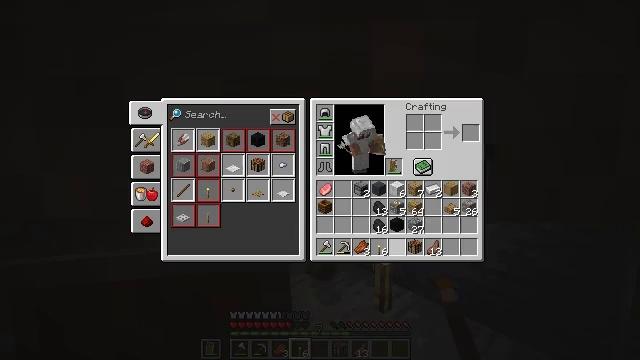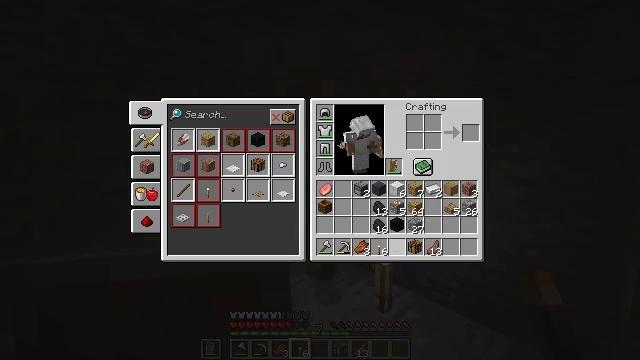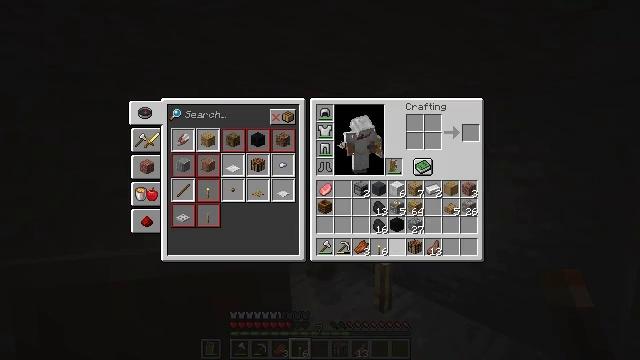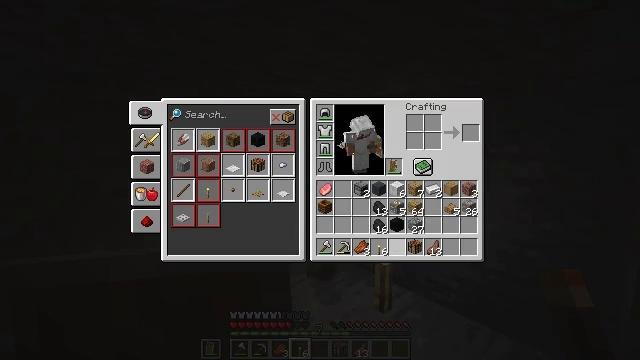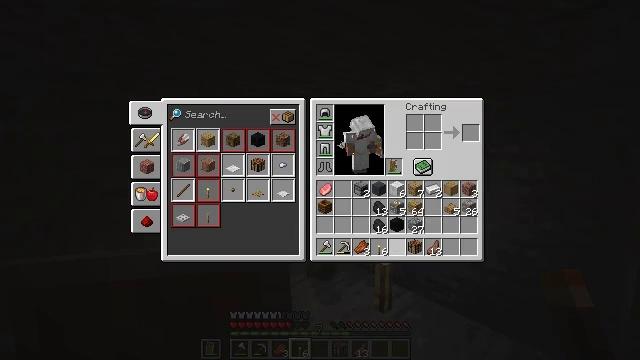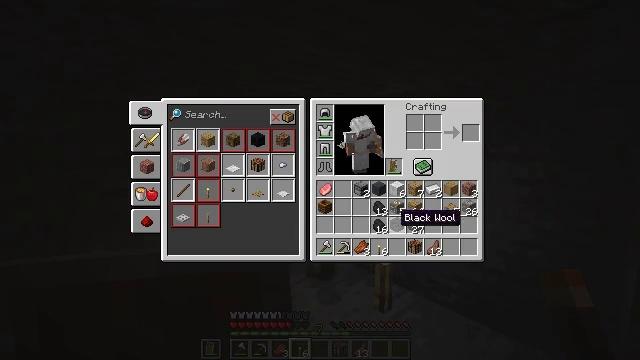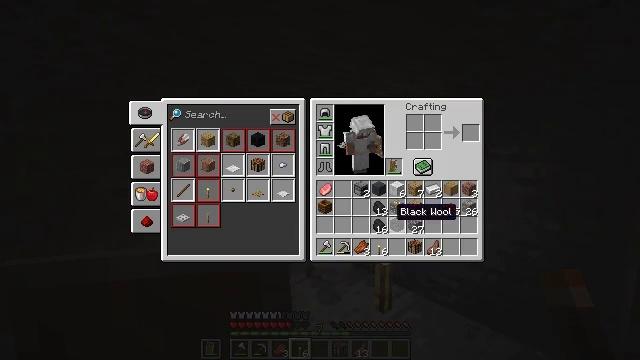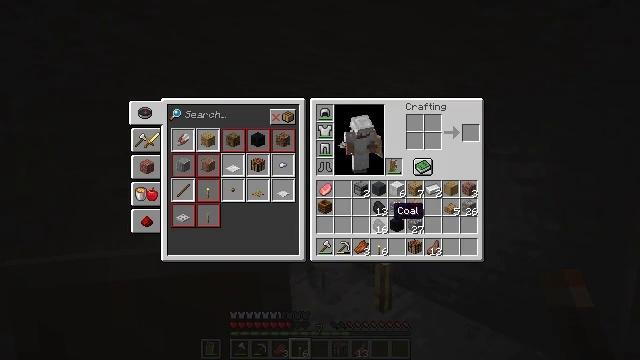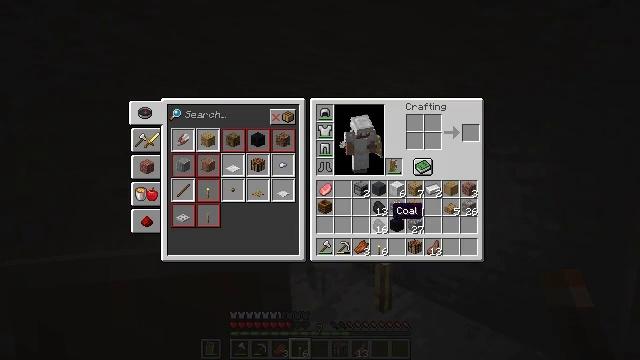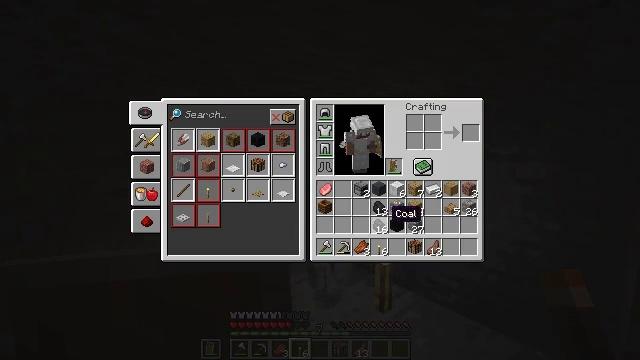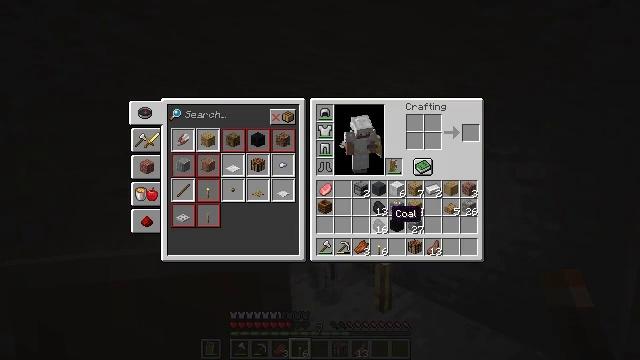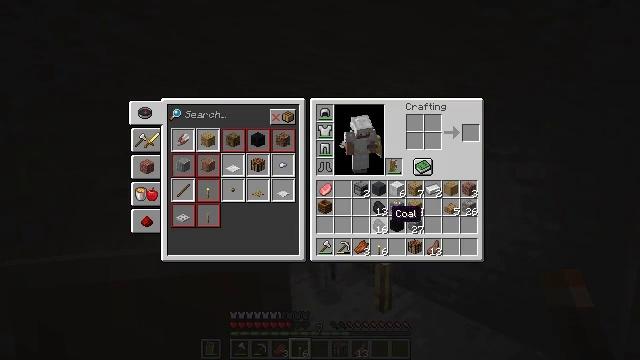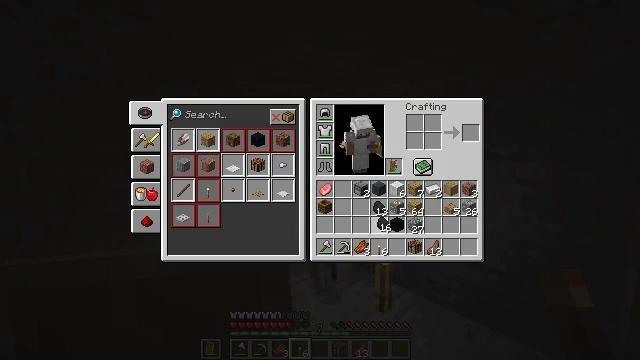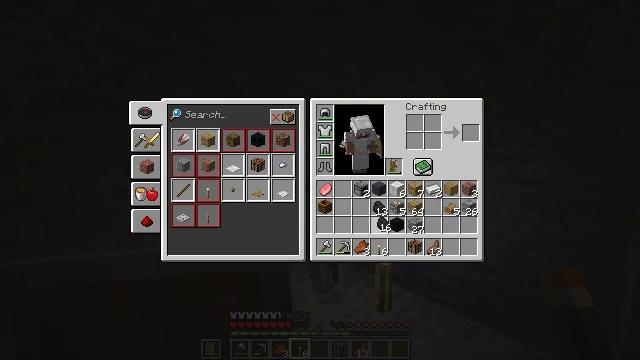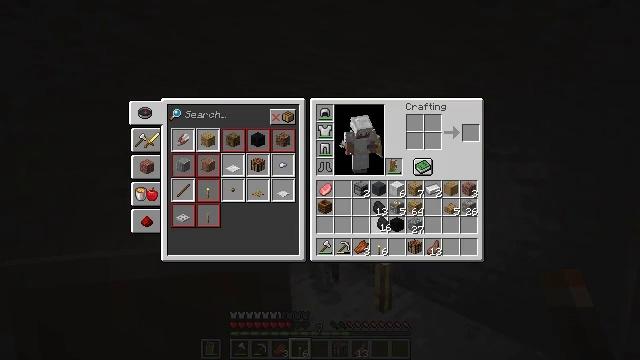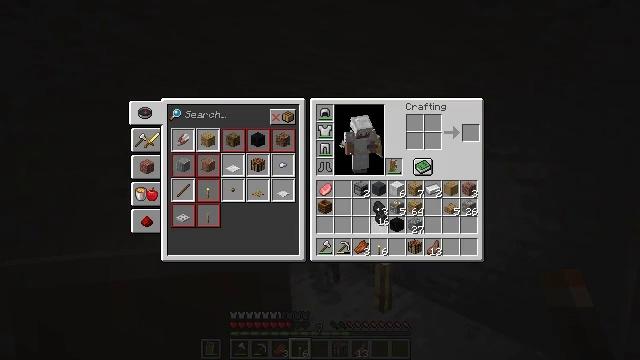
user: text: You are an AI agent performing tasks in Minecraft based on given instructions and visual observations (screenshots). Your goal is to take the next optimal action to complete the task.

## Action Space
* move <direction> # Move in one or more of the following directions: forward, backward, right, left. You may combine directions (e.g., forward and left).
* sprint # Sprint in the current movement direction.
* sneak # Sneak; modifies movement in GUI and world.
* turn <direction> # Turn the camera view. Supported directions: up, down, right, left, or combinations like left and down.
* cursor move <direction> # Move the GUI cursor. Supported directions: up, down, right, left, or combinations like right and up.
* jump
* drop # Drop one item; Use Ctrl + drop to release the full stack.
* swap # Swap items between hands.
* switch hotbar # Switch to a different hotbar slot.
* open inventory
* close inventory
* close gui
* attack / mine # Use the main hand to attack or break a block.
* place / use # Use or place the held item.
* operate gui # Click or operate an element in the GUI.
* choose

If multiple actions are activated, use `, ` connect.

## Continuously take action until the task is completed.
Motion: motion action
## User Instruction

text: Remove a porkchop from the inventory.
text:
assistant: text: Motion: sprint, open gui
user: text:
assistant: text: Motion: sprint
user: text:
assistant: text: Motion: sprint
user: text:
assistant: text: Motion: sprint
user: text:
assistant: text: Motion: sprint, cursor move up
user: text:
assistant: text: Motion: sprint
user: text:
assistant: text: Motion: sprint
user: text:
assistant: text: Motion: sprint
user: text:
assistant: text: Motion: sprint
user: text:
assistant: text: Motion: no_op
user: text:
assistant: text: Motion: no_op
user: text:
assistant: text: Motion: operate gui
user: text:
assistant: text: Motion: operate gui
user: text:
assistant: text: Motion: operate gui
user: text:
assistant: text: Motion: no_op
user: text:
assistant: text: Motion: no_op
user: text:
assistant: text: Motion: no_op
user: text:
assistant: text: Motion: no_op
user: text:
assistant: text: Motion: operate gui
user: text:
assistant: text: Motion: operate gui
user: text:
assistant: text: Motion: no_op
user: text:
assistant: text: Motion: no_op
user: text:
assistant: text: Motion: no_op
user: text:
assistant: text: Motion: no_op
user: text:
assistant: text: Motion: no_op
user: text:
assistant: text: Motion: no_op
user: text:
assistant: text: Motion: cursor move left
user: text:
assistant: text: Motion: cursor move left
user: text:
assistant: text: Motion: sprint, cursor move left
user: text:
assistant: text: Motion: sprint